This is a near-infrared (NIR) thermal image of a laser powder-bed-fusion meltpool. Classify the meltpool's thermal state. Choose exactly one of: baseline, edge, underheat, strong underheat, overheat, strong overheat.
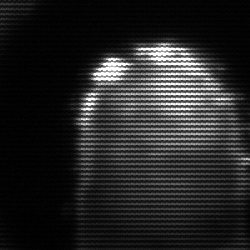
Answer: baseline